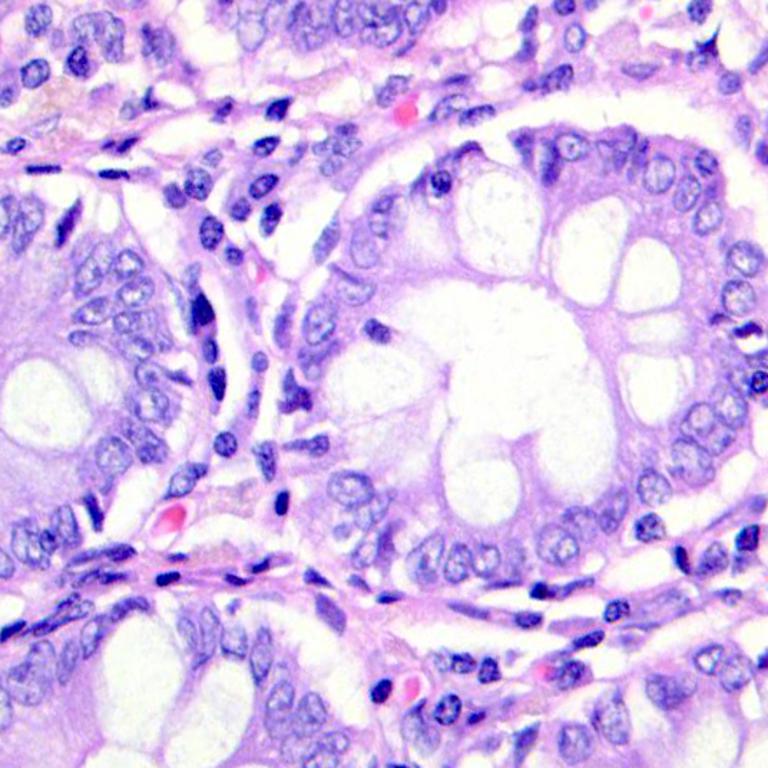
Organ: colon
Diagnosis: benign